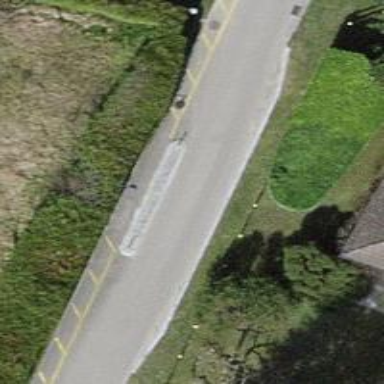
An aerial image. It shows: Traffic calming feature called choker.